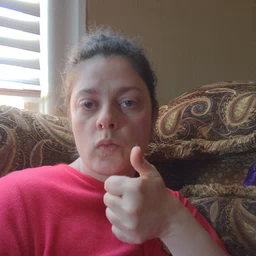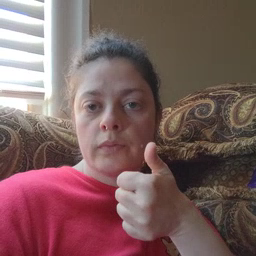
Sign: cheek